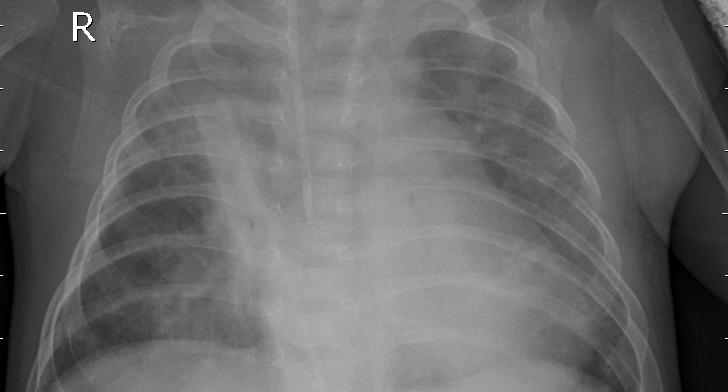
Diagnosis: PNEUMONIA